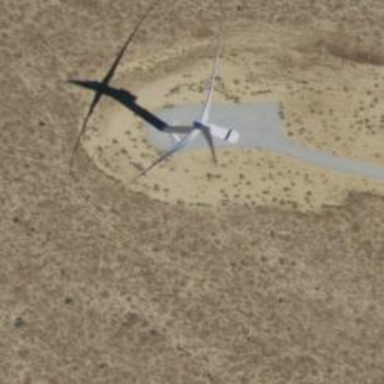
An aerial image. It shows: Wind generator with horizontal axis. The wind turbine is from Vestas.